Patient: sex M, age 65
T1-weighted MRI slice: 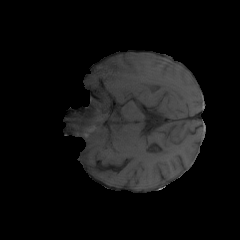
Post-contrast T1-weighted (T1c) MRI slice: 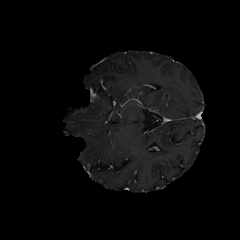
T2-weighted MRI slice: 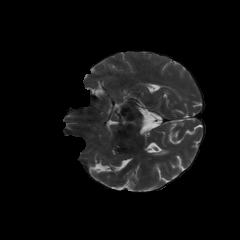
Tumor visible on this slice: no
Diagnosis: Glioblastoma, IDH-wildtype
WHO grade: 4